Field crop: maize
Growth stage: 2
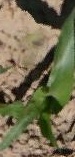
Species: maize